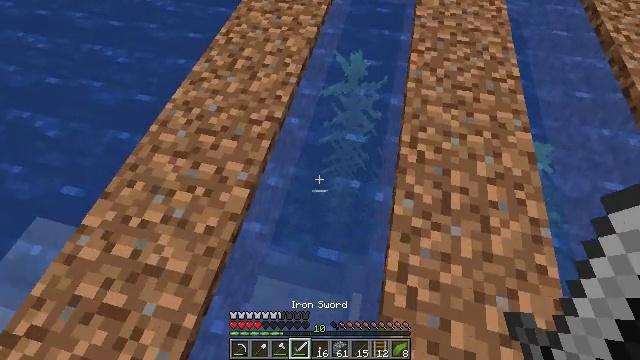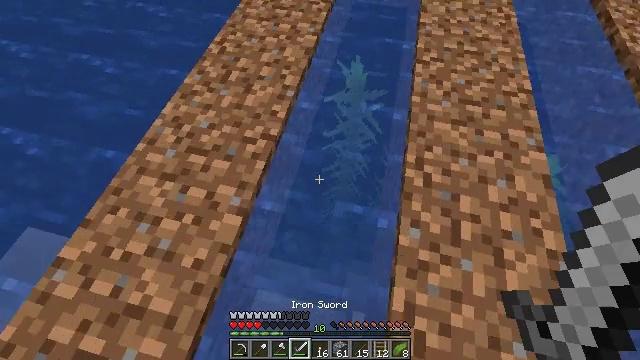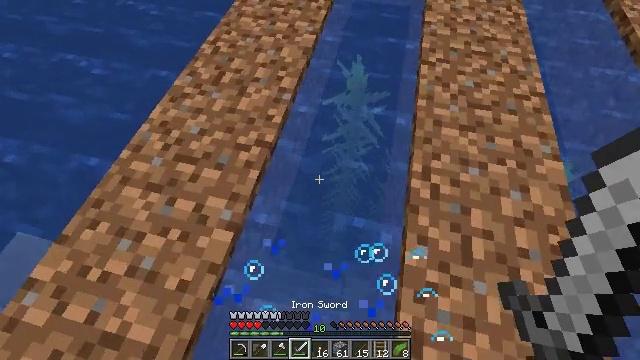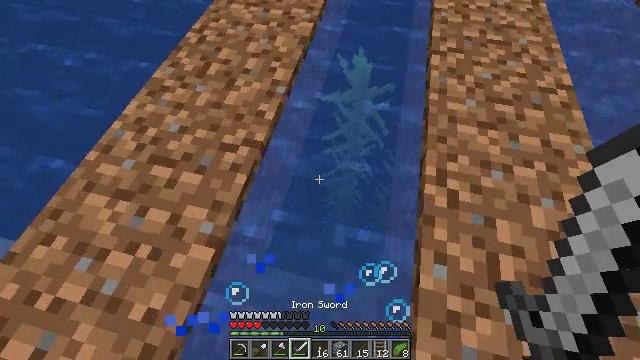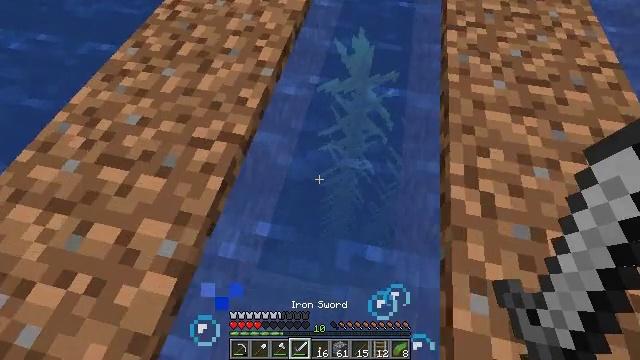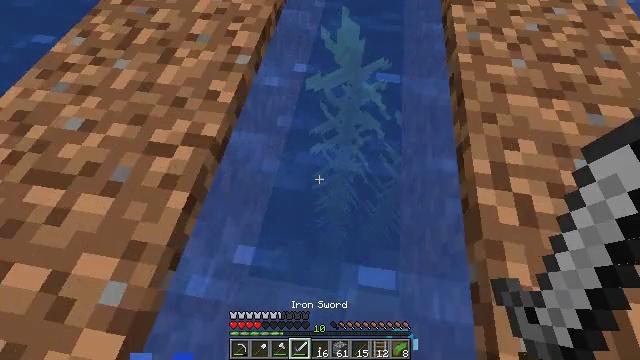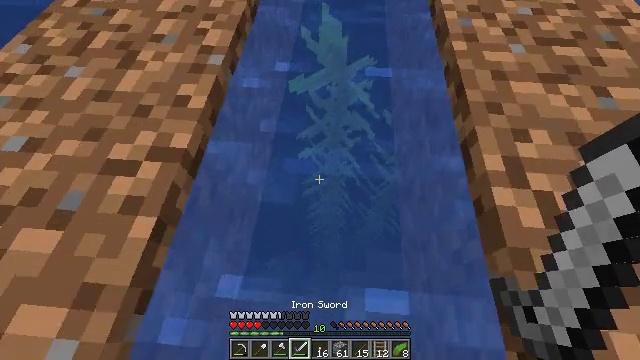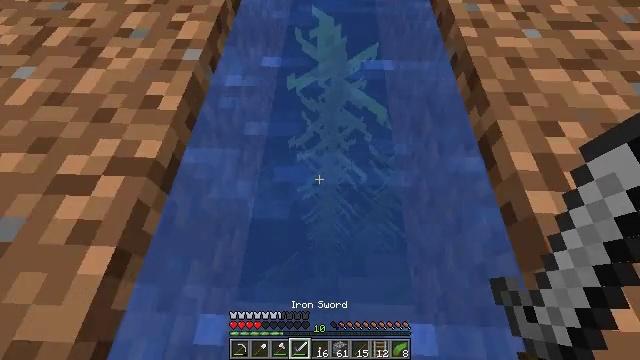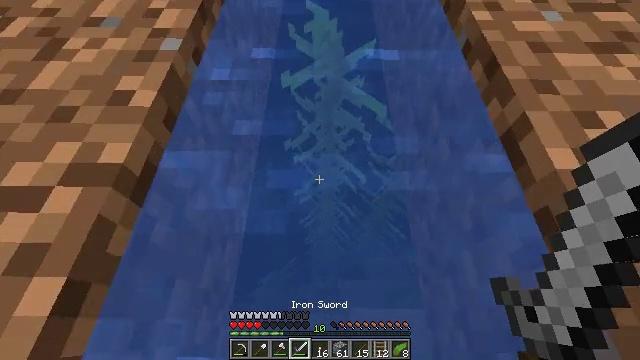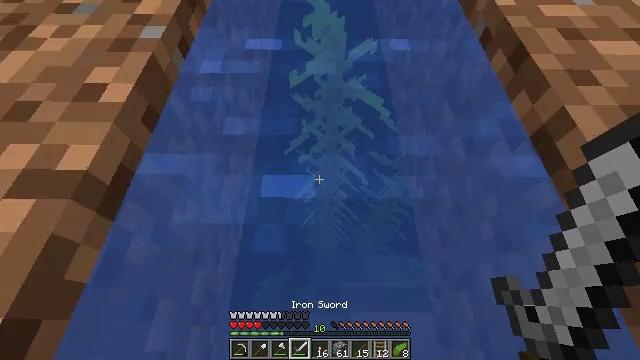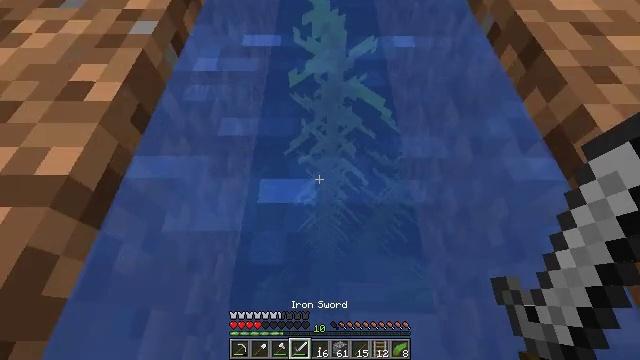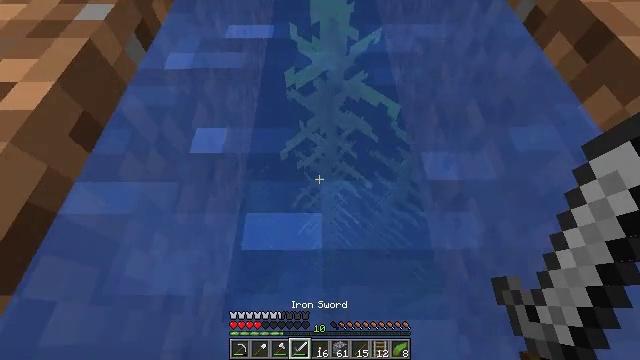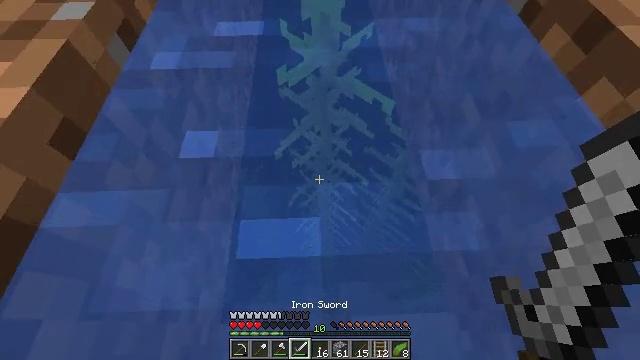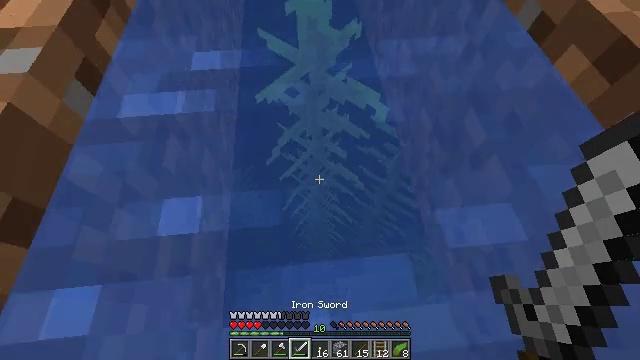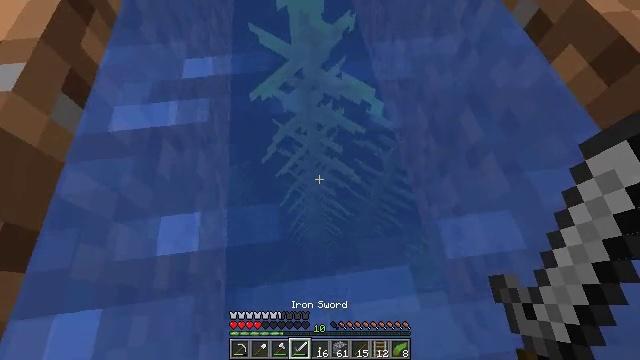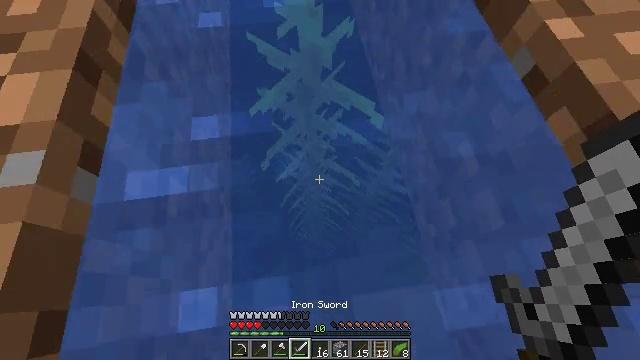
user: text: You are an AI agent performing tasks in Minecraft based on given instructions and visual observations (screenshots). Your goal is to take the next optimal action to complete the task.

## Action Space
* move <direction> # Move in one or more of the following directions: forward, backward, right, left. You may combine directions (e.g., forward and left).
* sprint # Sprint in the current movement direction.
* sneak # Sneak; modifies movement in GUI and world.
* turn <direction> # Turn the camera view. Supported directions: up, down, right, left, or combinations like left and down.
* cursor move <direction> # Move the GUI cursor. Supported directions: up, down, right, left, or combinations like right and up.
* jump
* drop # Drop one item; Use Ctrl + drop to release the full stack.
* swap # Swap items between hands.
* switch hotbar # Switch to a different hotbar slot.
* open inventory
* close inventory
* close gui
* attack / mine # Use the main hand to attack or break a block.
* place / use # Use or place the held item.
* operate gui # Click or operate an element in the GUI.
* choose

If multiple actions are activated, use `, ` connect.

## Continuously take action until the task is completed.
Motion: motion action
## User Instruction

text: Harvest kelp from the ocean.
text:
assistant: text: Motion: move forward
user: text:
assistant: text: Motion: move forward
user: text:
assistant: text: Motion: move forward
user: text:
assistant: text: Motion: move forward, turn right
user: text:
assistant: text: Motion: move forward, turn right
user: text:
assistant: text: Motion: turn right
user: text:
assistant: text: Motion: turn right
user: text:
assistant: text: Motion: turn right
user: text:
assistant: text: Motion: move forward
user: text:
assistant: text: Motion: move forward
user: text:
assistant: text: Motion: move forward
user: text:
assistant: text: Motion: move forward, turn right, jump
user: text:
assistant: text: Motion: move forward, turn right and down, jump
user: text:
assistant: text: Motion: move forward, turn right and down, jump
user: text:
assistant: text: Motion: move forward, turn down, jump
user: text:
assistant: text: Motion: move forward, turn down, jump
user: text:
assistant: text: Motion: turn down
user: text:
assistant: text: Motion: turn down
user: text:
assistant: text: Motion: no_op
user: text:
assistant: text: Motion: no_op
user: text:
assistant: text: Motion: no_op
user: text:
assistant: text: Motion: move forward, turn up
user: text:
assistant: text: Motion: move forward
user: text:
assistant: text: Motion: move forward
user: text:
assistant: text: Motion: move forward
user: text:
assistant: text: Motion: move forward
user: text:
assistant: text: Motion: move forward
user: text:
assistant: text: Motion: move forward
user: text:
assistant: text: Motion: move forward, turn right
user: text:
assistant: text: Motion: move forward, turn right